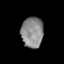
Tissue: prostate
Cell type: T cells
Senescence score: 0.3028
Nuclear area (px): 655
Mean DAPI intensity: 138.336